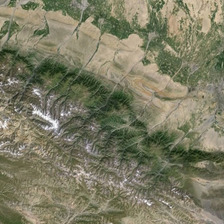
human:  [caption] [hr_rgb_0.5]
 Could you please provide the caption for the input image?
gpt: a little white snow and some sparse plants on the mountain .

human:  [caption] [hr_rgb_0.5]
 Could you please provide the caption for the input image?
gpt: part of mountain while with many moss green plants on it .

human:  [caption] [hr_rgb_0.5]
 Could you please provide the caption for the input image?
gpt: part of mountain with light brown land and some plants on it .

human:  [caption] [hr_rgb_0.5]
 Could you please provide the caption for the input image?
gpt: some sparse moss green plants and white snow on the mountain .

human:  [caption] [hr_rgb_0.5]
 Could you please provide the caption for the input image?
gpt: white snow is in the top of some mountains .